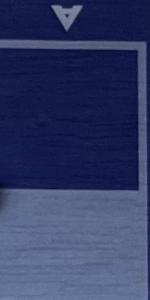
Label: Empty